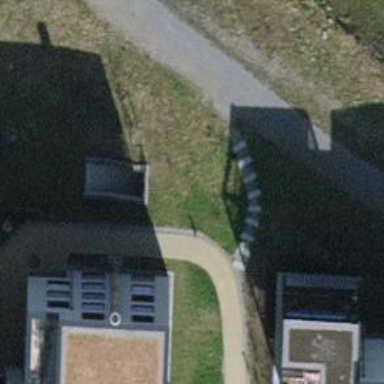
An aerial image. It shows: Road with steps.